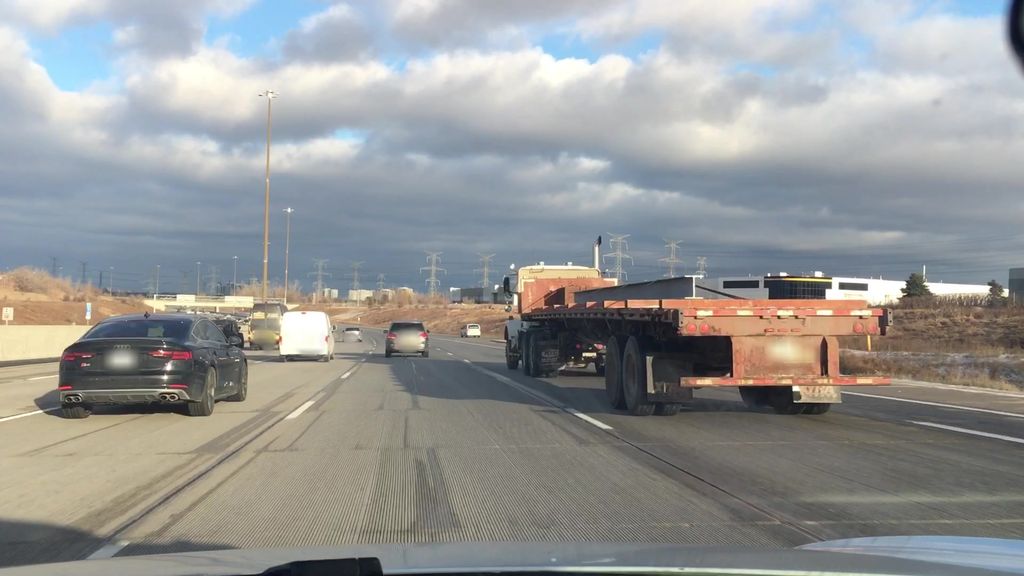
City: toronto